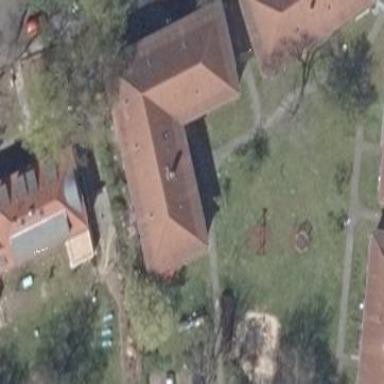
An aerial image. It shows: Hipped roof apartment building.